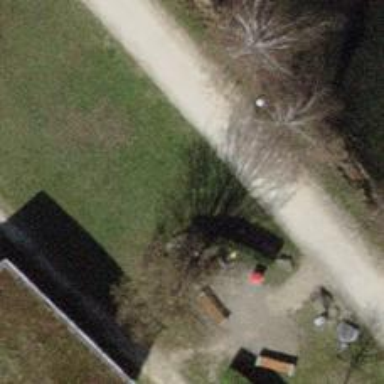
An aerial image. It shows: Toilets.